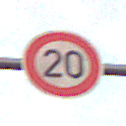
Verkehrszeichen: Geschwindigkeit20
Umgebung: Outdoor, Nature
Tageszeit: SunriseSunset
Wetter: PartlyCloudy
Licht: Natural
Jahreszeit: NotSpecified
Kontrast: LowContrast